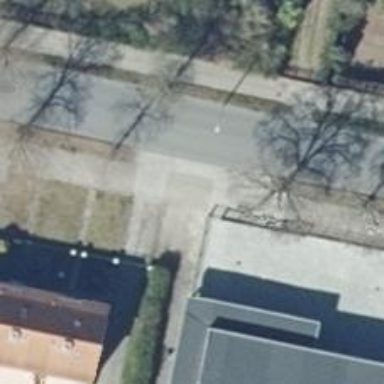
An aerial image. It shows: Sidewalk.